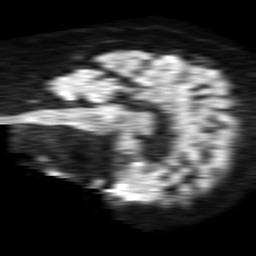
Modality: TRACE
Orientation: sagittal
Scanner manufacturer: philips
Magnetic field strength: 1.5 T
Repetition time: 4.6 s
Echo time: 0.08517 s